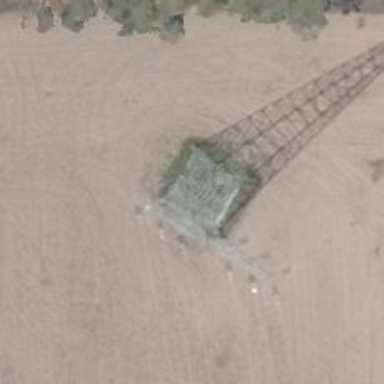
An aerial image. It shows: Power tower.